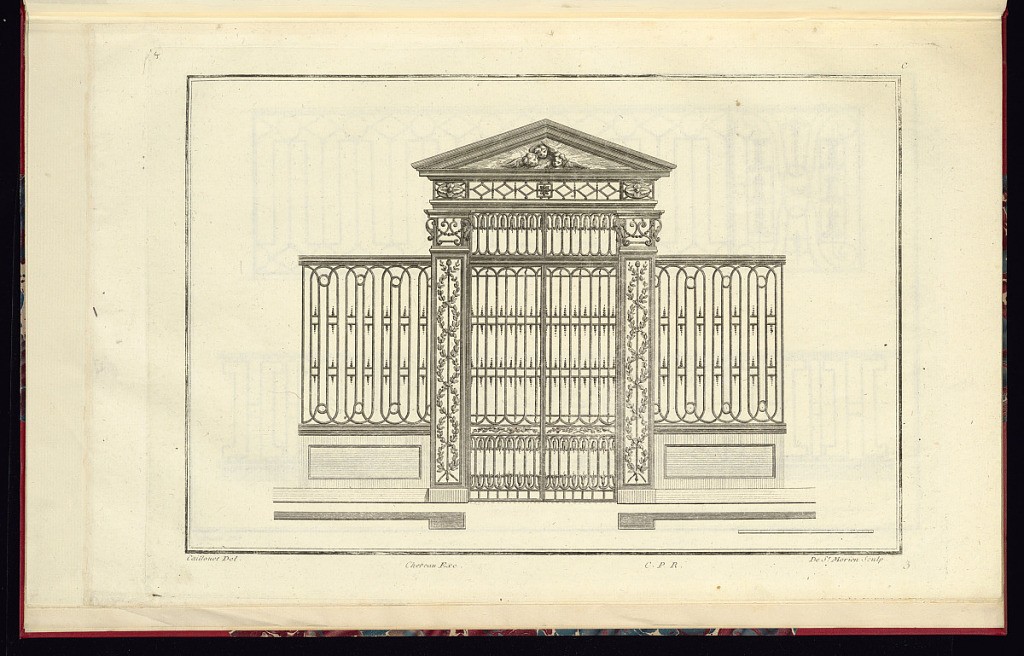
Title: Church Gate Design
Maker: Caillouet, French, mid-18th century
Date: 1775–87
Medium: Engraving and etching on paper
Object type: Print
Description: A design for a wrought-iron church gate with two large double doors topped with a triangular pediment decorated with three angels and rays of light. The doors and rails are decorated with geometric and scrolling bands, beads, scrolling leaves, foliate branches, and rosettes. The plate is signed and numbered.